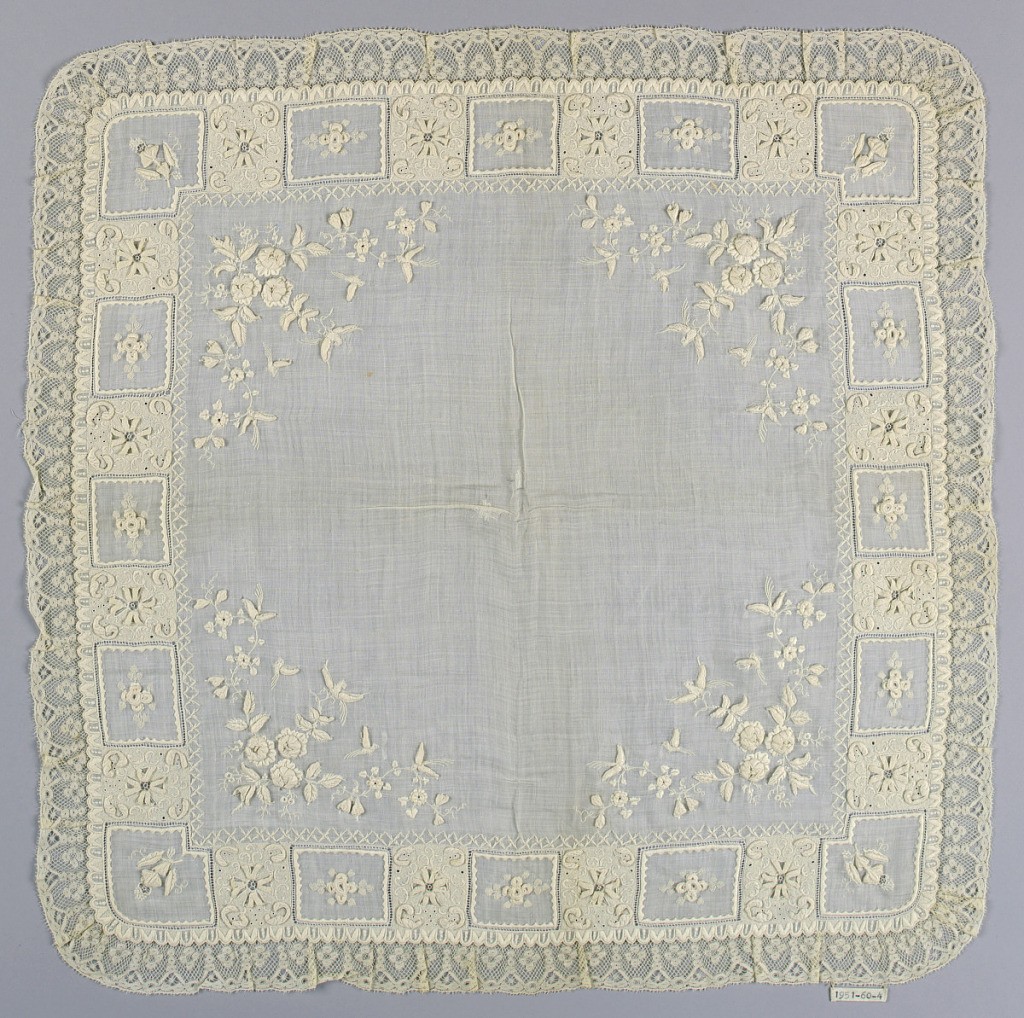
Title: Handkerchief
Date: late 19th century
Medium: linen Technique: embroidered, bobbin lace edging
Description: White handkerchief elaborately embroidered in white linen. Corner design of flower sprays and small fluttering birds. Flowers are padded and raised with some leaves semi-detached from the ground. Border is composed of alternate square and oblong sections of embroidery, one framing a small flower design, the other solidly worked and decorated with S-scrolls, raised sections and drawnwork. Bobbin lace edging.